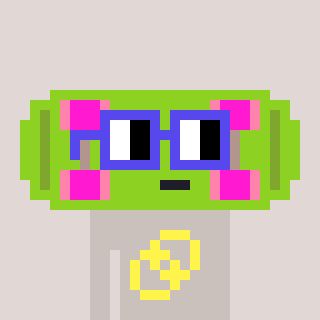
a pixel art character with square blue glasses, a skateboard-shaped head and a foggrey-colored body on a warm background